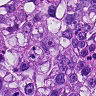
Metastatic tissue present: yes